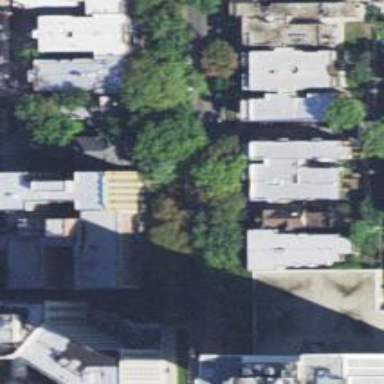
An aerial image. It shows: Alleyway designated as service road.